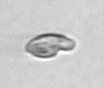
Label: Katodinium_or_Torodinium